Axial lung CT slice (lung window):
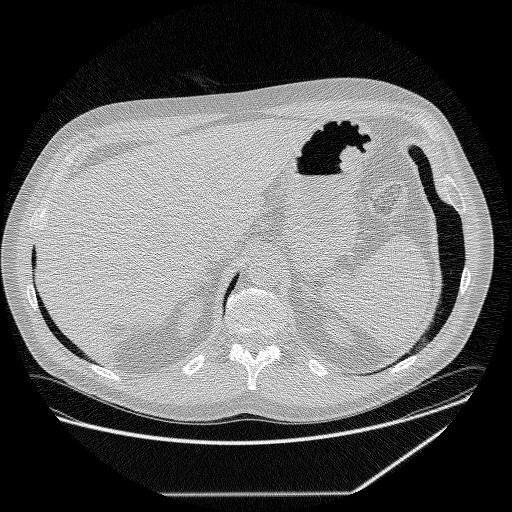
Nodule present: no